Question: Im trying to center my search bar when collapsed. At the moment it looks like this:
See that the links are centered but not the search bar.
This is the HTML:
'''
<!-- Navigation Bar Start -->
<div class = "navbar navbar-default navbar-static-top">
<!-- Container -->
<div class = "container">
<div class=".navbar-header">
<!-- Site Title -->
<a href = "#" class = "navbar-brand">James Woods</a>
</div> <!-- END Navbar Header -->
<!-- Mobile Nav Button -->
<button class = "navbar-toggle" data-toggle = "collapse" data-target = ".navHeaderCollapse">
<span class = "icon-bar"></span>
<span class = "icon-bar"></span>
<span class = "icon-bar"></span>
</button> <!-- END Mobile Nav Button -->
<!-- Navigation Links -->
<div class = "collapse navbar-collapse navHeaderCollapse">
<ul class = "nav navbar-nav navbar-right">
<li class="active"><a href = "">Home</a></li>
<li><a href = "">Creations</a></li>
<li><a href = "blog/index.html">Blog</a></li>
<li class = "dropdown">
<a href = "#" class = "dropdown-toggle" data-toggle = "dropdown">Links<b class = "caret"></b></a>
<ul class = "dropdown-menu">
<li><a href = "#">Twitter</a></li>
<li><a href = "#">Deviant Art</a></li>
<li><a href = "#">Scratch</a></li>
</ul>
</li> <!-- END Links Nav -->
<li><a href = "contact.html">Contact Me</a></li>
<li>
<form class="navbar-form navbar-left form-inline" id="search" role="search">
<div class="form-group-group">
<div class="input-group" style="width: 220px;">
<input type="text" class="form-control" placeholder="Search">
<span class="input-group-btn">
<button class="btn btn-default" type="button"><b class = "glyphicon glyphicon-search"></b></button>
</span>
</div>
</div> <!-- END form group div -->
</form> <!-- END search bar form -->
</li>
</ul> <!-- END navbar list -->
</div> <!-- END navbar collapse div -->
</div> <!-- END .navbar-header div -->
</div> <!-- END container div -->
</div> <!-- END navbar div -->
<!-- END ALL NAVBAR CONTENT -->
'''
And now the custom CSS:
'''
@media (max-width: 768px){
.navbar-nav li{
text-align: center;
}
}
'''
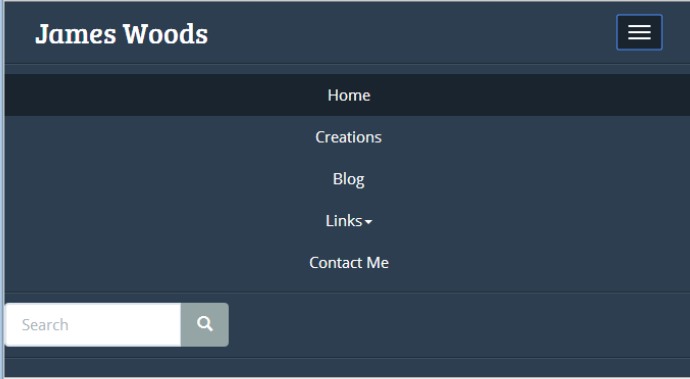
Answer: Add the 'input-group' to your CSS. Center it using 'margin: 0 auto;'
'''
@media (max-width: 768px){
.navbar-nav li {
text-align: center;
}
.navbar-form .input-group {
margin: 0 auto;
}
}
'''
<URL>